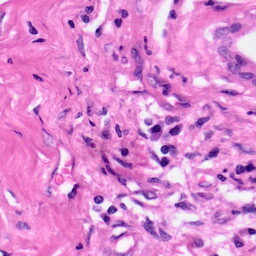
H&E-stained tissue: Pancreatic